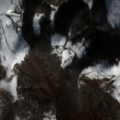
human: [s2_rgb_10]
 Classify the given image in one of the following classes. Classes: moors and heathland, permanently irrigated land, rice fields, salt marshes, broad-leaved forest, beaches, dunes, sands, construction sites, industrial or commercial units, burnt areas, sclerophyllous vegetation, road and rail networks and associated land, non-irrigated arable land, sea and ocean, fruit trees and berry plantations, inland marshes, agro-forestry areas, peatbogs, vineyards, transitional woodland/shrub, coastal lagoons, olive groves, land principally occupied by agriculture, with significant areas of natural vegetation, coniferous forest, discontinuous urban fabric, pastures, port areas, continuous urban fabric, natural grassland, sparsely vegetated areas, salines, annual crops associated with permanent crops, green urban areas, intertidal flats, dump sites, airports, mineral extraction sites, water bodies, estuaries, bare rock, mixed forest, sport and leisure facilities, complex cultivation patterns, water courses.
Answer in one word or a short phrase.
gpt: land principally occupied by agriculture, with significant areas of natural vegetation, broad-leaved forest, natural grassland